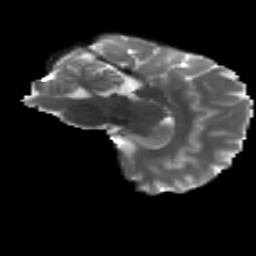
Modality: T2w
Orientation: sagittal
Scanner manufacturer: siemens
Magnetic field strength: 3 T
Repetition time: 4.16 s
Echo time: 0.0806 s